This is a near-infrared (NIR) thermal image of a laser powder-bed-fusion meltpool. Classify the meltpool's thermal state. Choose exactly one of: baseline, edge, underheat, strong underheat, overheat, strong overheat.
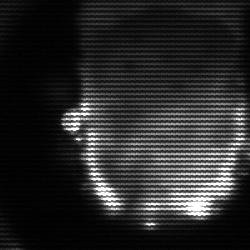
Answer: baseline